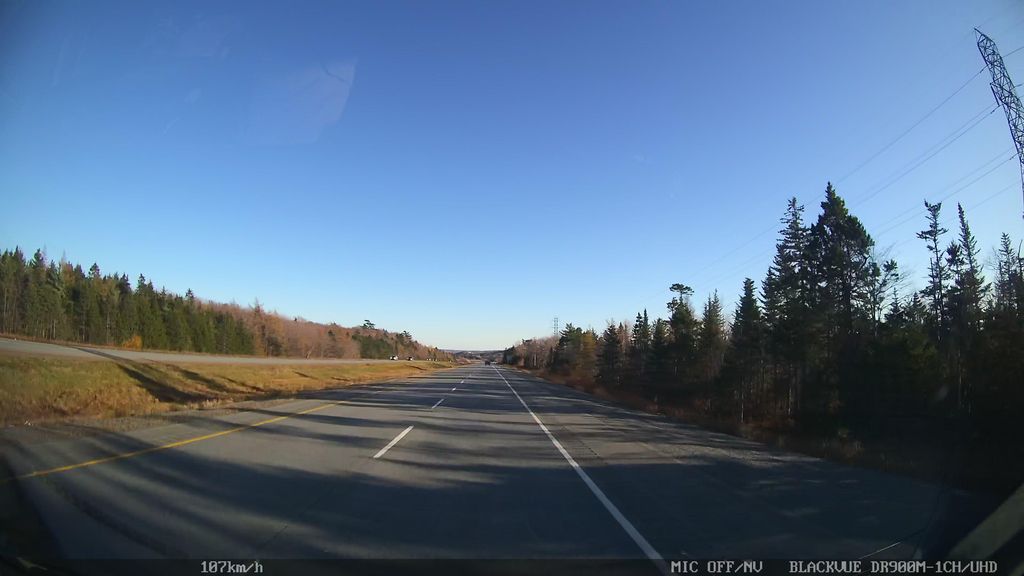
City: halifax